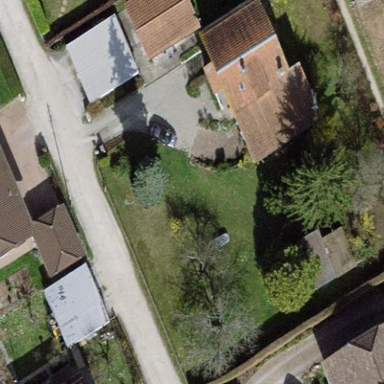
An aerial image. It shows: Garden enclosed by fence.